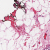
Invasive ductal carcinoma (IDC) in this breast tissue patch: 0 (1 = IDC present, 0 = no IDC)